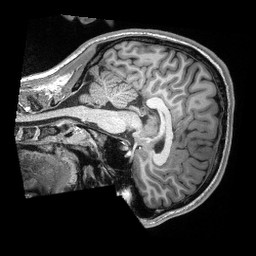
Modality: T1w
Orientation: sagittal
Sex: male